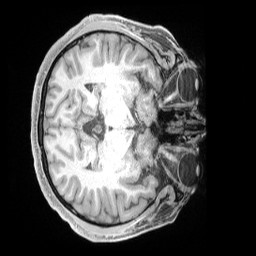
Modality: T1w
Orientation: axial
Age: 33
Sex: male
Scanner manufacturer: siemens
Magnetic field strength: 3 T
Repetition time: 2 s
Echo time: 0.00211 s